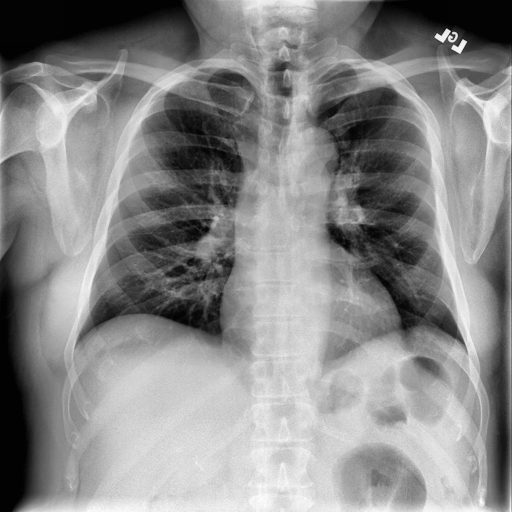
Finding: NORMAL